Question: I'm having some issues getting 'Areas' working correctly within MVC 3. I have the following folder structure and an 'Admin' area set up:

I'm trying to navigate from the admin page (Index) to the the other view pages in the 'Admin' area for example 'Admin/Floor/Create' etc... but I get 'The resource cannot be found' error on every url combination i've tried for example:
- - -
None of which work. I managed to use the first 'ActionLink' one to link to the admin index page from outside of the area but it's no use here.
The area registration looks like this:
'''
context.MapRoute(
"Admin_default",
"Admin/{controller}/{action}/{id}",
new { action = "Index", id = UrlParameter.Optional }
);
'''
Can anyone offer some help?
Thankyou
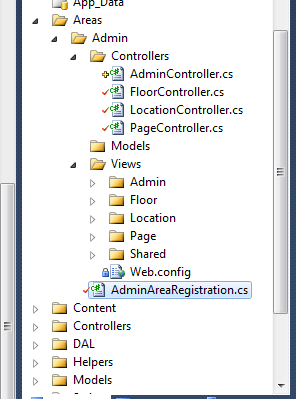
Answer: The problem is with your routing. You need to set the default controller to be 'AdminController':
'''
context.MapRoute(
"Admin_default",
"Admin/{controller}/{action}/{id}",
new { controller = "Admin", action = "Index", id = UrlParameter.Optional }
);
'''
If you don't specify this, MVC doesn't know quite what you're looking for and actually expects you to navigate to '/admin/admin' in order to display the initial view. So change the routing as I've mentioned above and then use this action link to get to 'FloorController.Create()':
'''
@Html.ActionLink("floors", "create", "floor", new { area = "admin" }, null)
'''
To expand a little, with your routing setup this way, your URLs will look like this:
'''
/admin // Executes AdminController.Index()
/admin/floor // Executes FloorController.Index()
'''
## Update

Having downloaded Maciej Rogozinski's project, this gives me the same problem that your project currently has. The link from the default action is linking to '/admin/admin/', which as I mentioned earlier, is what your project is looking for because no default controller has been specified for the area routing (this also applies to Maciej's project). Specifying the default controller allows you to navigate to '/admin', which results in 'AdminController.Index()' being invoked. Without specifying that controller, you can only retrieve this view from routing to '/admin/admin', which again, is what Maciej's application is doing.